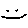
Label: smiley face